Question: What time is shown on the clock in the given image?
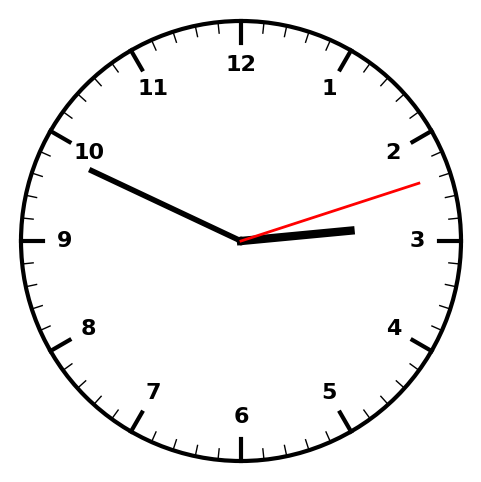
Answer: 02:49:12